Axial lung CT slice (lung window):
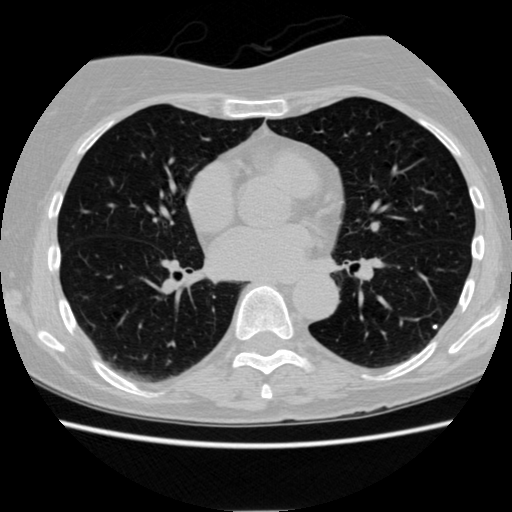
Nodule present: yes
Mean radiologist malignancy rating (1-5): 1